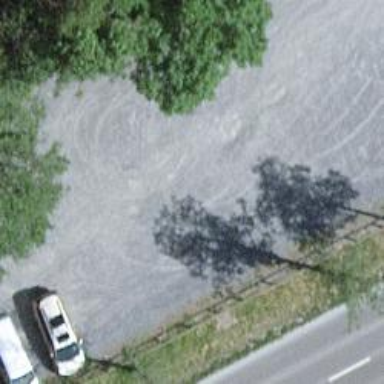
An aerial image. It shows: Parking area with surface.